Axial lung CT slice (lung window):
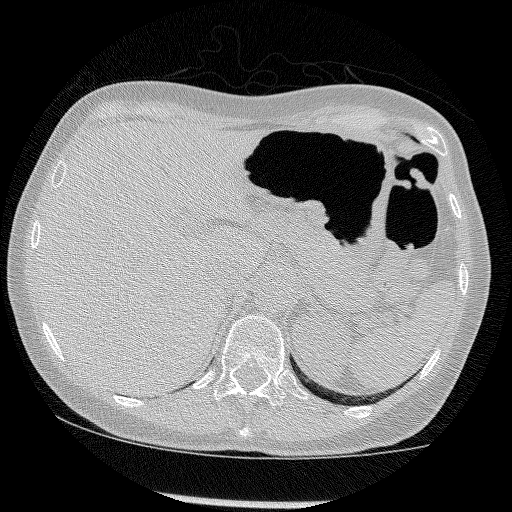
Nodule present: no